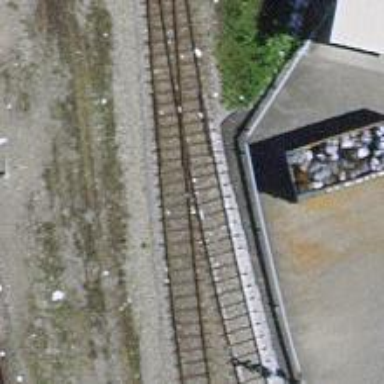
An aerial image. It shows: Single-track railway spur.